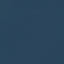
Land use / land cover: SeaLake